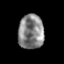
Tissue: prostate
Cell type: T cells
Senescence score: 0.1242
Nuclear area (px): 866
Mean DAPI intensity: 133.045